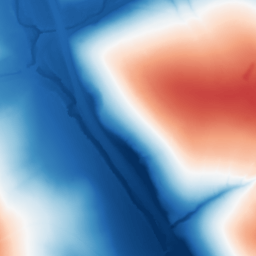
Category: trend_removal
Decomposition family: polynomial
Decomposition parameters: degree: 1
Upsampling method: lanczos
Upsampling parameters: scale: 2
Upsampling scale: 2